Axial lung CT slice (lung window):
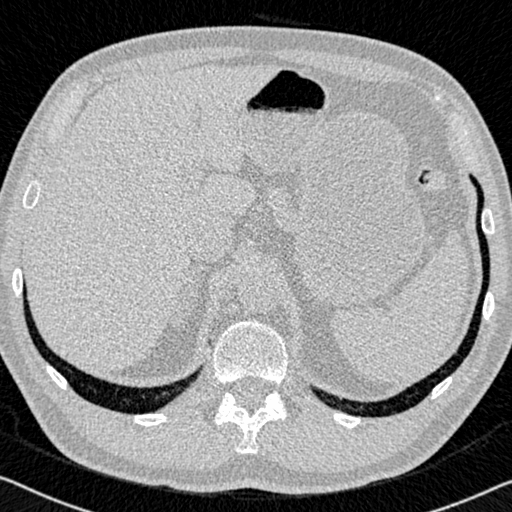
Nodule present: no